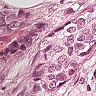
Metastatic tissue present: yes